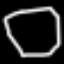
Label: octagon